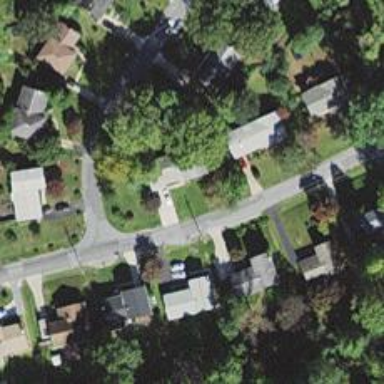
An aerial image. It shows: Neighborhood.